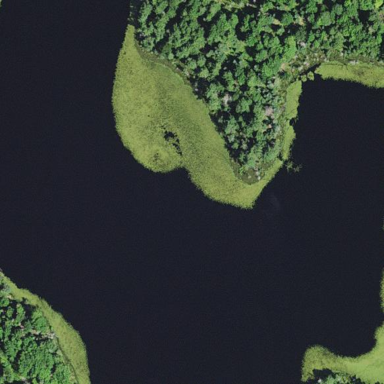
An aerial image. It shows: Serene lake surrounded by nature.